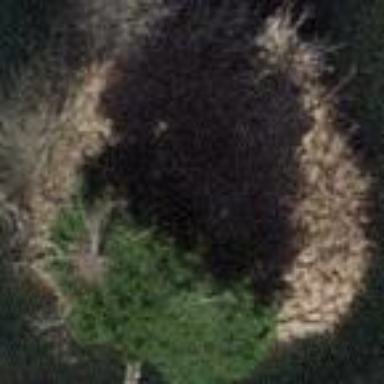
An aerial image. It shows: Islet.